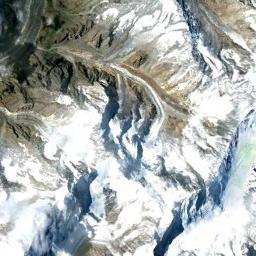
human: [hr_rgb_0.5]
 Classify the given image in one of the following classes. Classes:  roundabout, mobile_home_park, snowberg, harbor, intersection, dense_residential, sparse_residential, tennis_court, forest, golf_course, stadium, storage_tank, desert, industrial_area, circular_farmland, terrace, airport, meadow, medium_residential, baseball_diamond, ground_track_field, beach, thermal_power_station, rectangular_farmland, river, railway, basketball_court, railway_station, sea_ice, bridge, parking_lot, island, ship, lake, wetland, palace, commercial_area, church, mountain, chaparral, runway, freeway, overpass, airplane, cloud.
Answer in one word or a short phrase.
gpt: snowberg